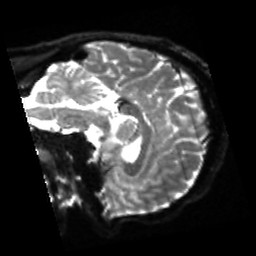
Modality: sbref
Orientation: sagittal
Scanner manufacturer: siemens
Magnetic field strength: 3 T
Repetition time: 4 s
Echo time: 0.0594 s